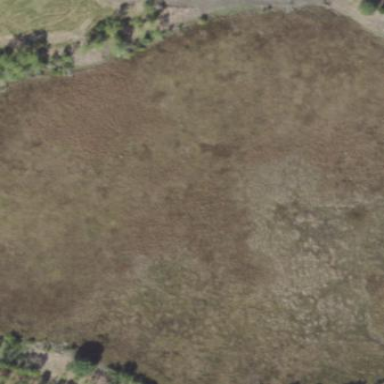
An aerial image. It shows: Marsh wetland.